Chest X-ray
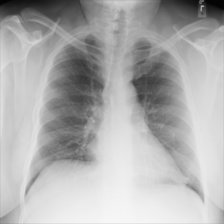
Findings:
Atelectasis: negative
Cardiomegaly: negative
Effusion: negative
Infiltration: negative
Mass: negative
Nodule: negative
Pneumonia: negative
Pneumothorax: negative
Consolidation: negative
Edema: negative
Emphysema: negative
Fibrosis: negative
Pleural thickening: negative
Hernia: negative